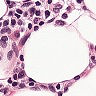
Metastatic tissue present: no